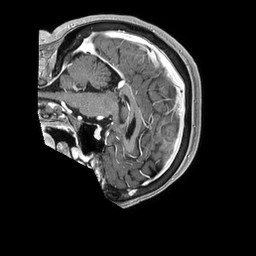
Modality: T1w
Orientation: sagittal
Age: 55
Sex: female
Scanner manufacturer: philips
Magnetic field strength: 1.5 T
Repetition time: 0.007549 s
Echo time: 0.003434 s